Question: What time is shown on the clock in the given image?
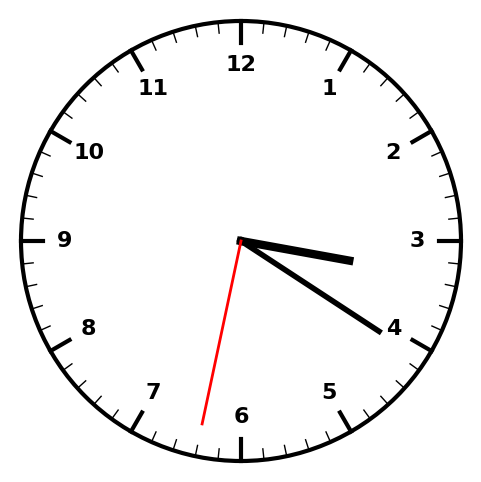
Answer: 03:20:32